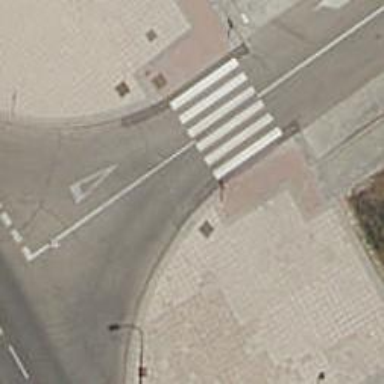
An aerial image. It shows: Uncontrolled road crossing.